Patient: sex M, age 48
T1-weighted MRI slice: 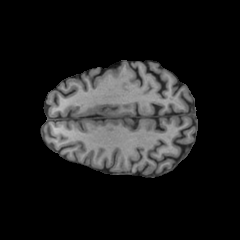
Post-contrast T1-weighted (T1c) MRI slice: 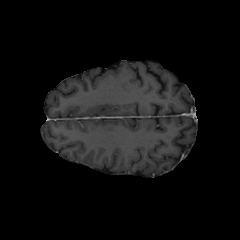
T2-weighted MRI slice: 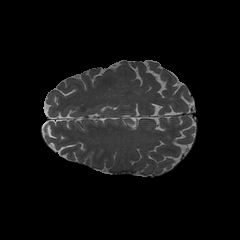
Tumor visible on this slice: no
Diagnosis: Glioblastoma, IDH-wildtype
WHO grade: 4